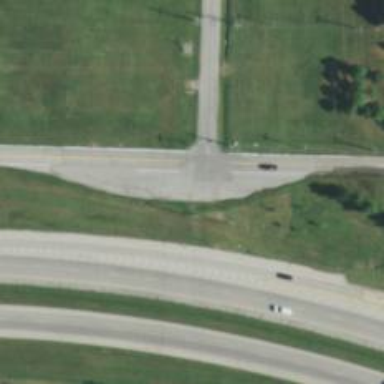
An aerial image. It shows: Asphalt road that is classified as tertiary link.